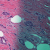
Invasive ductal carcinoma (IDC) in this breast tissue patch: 1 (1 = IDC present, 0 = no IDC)